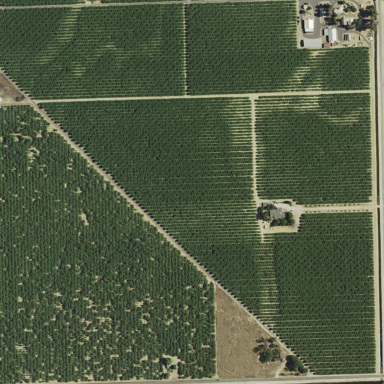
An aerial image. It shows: Almond orchard with rows of almond trees.